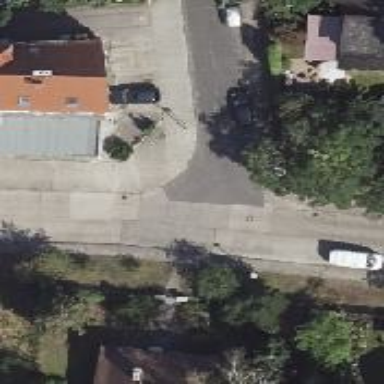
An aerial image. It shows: Residential concrete road with sidewalks on both sides.